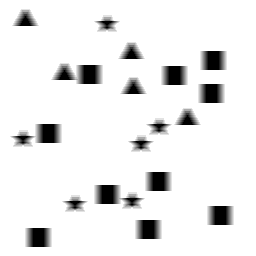
Squares: 10
Triangles: 5
Stars: 6
Total shapes: 21